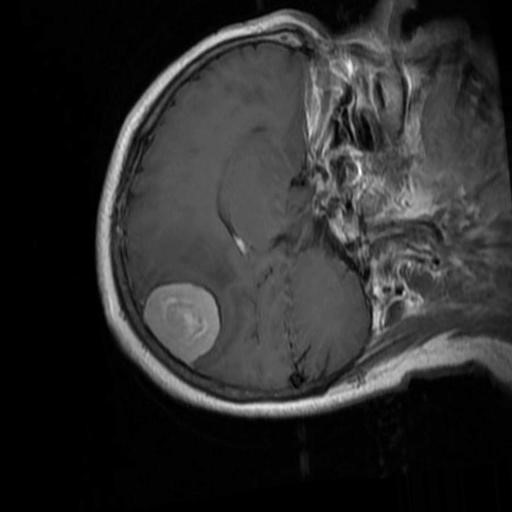
Label: brain_menin